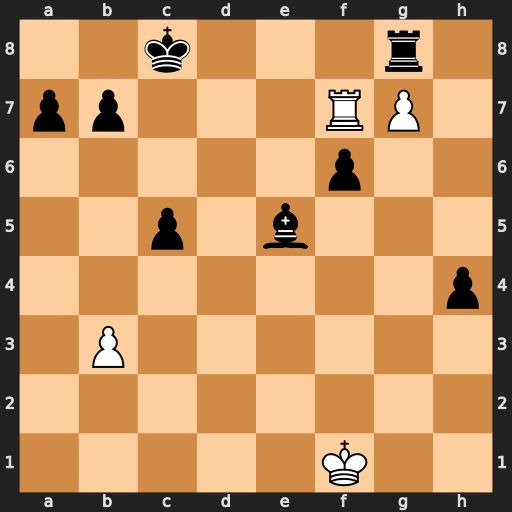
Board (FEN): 2k3r1/pp3RP1/5p2/2p1b3/7p/1P6/8/5K2
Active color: w
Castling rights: -
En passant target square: -
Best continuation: Rf8+ Rxf8 gxf8=Q+